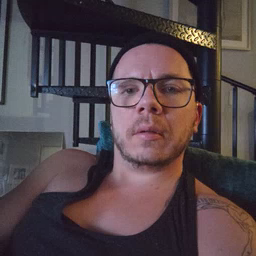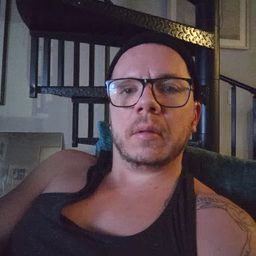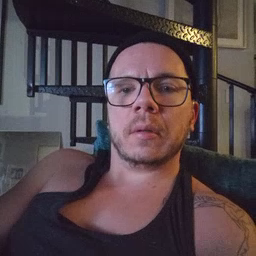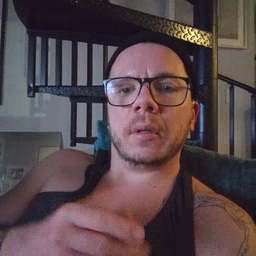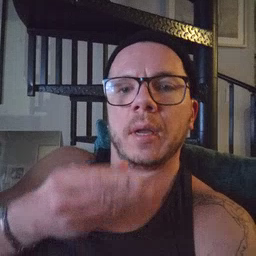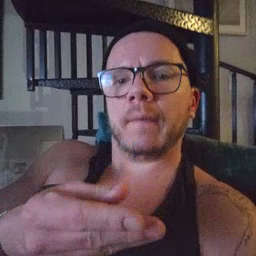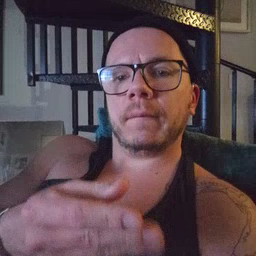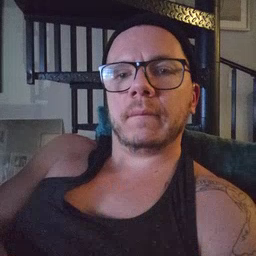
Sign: give